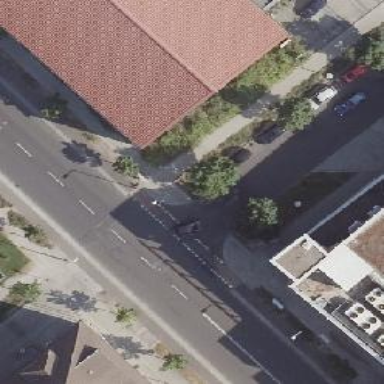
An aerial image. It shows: Asphalt footway with unmarked crossing.